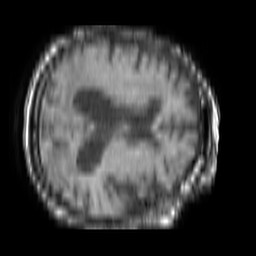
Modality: T1w
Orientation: axial
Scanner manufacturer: philips
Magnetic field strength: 1.5 T
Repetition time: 0.152 s
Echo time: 0.001806 s